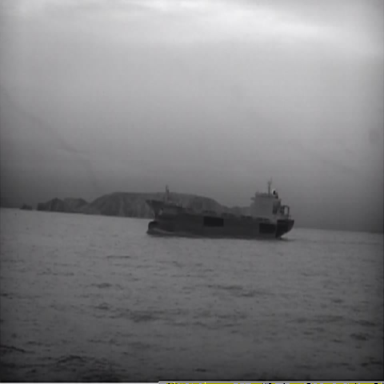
There is a liner in the infrared image.